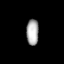
Tissue: lung
Cell type: Endothelial cells
Senescence score: 0.5496
Nuclear area (px): 313
Mean DAPI intensity: 170.815